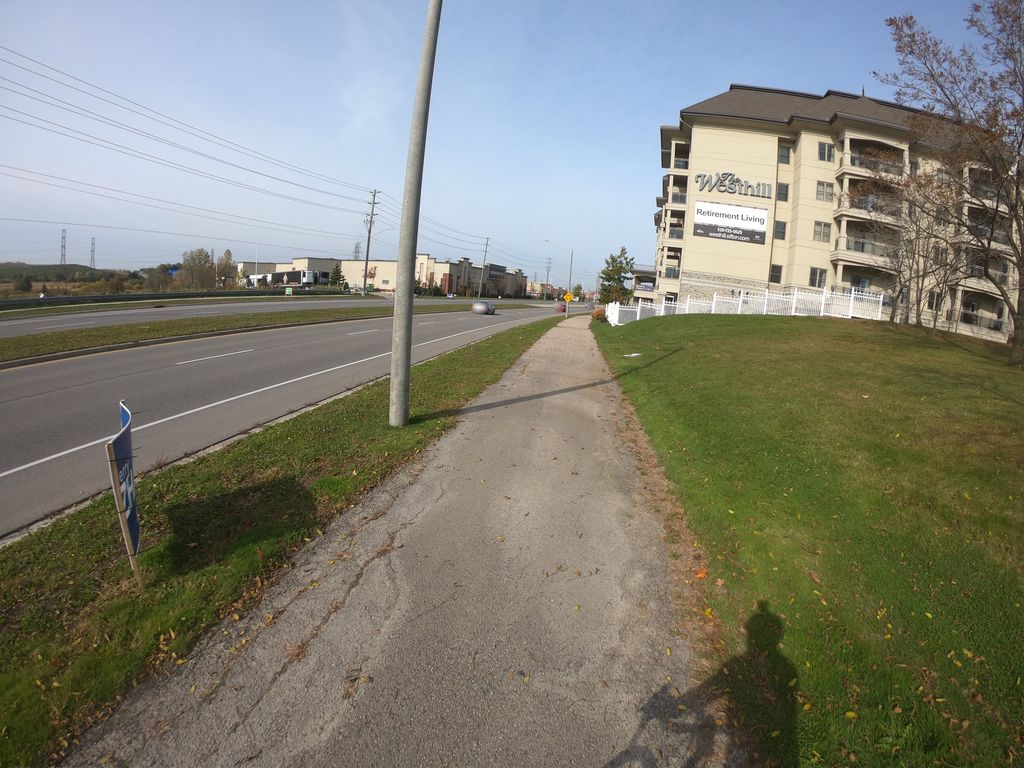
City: kitchener-waterloo